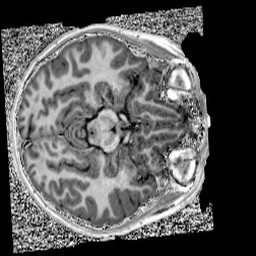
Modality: UNIT1
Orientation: axial
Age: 10
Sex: male
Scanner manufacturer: siemens
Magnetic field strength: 3 T
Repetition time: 4 s
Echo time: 0.00303 s